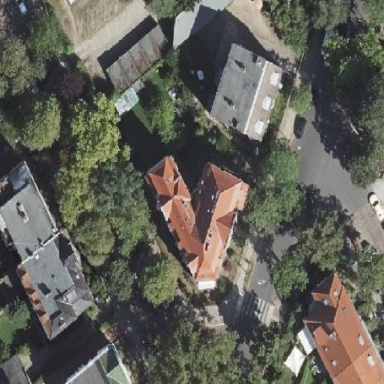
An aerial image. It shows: Charming apartments building with mansard roof design.